Field crop: maize
Growth stage: 1
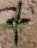
Species: atriplex